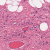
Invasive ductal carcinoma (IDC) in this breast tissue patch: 0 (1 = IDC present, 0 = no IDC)